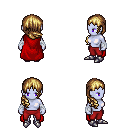
a pixel art fantasy rpg character, female body template, dark elf, purple skin, red cape, red pants, blonde right-swept hairstyle, white cloth bandages, metal boots, four views (front, back, left, right), 2x2 character sprite sheet, small pixel art, hard edges, no anti-aliasing